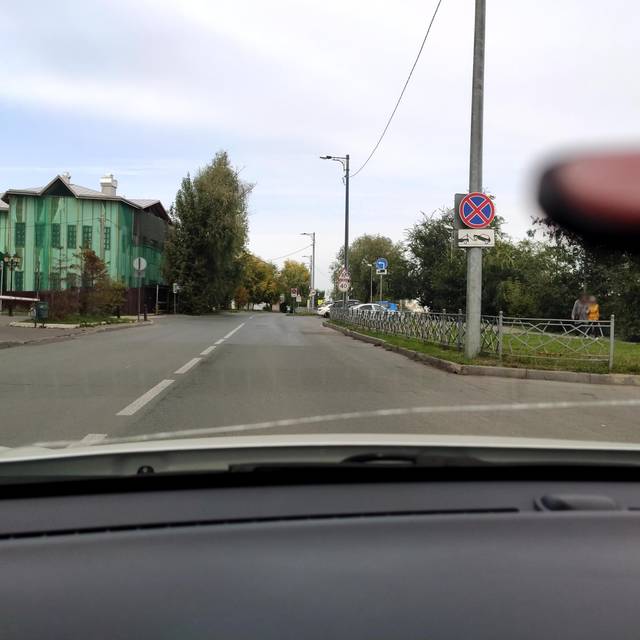
Region: Russia
Coordinates: 55.775, 49.121